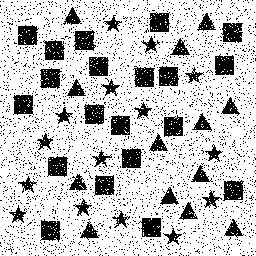
Squares: 20
Triangles: 13
Stars: 15
Total shapes: 48